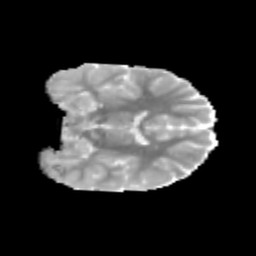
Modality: MD
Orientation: coronal
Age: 11
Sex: male
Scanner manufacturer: siemens
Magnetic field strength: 3 T
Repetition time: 3.8 s
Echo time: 0.07 s